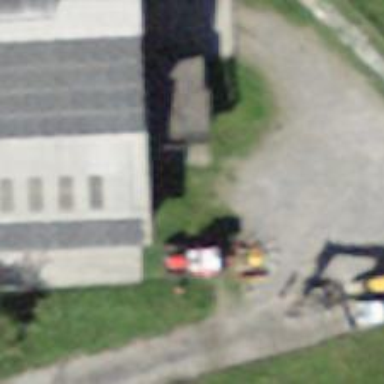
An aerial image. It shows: Farm shop.